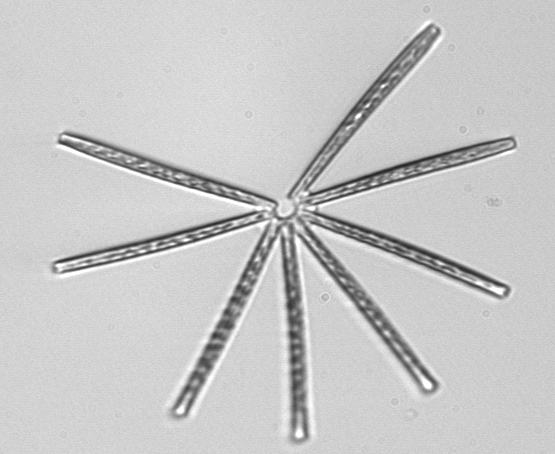
Label: Thalassionema